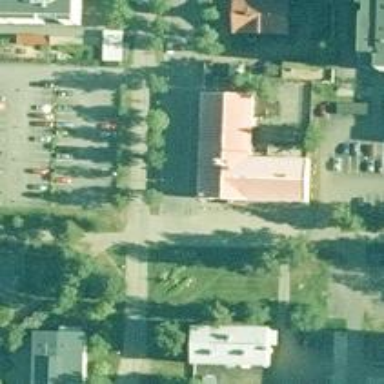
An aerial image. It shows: Cinema.